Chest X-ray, PA view. Patient: 68 years old, sex M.
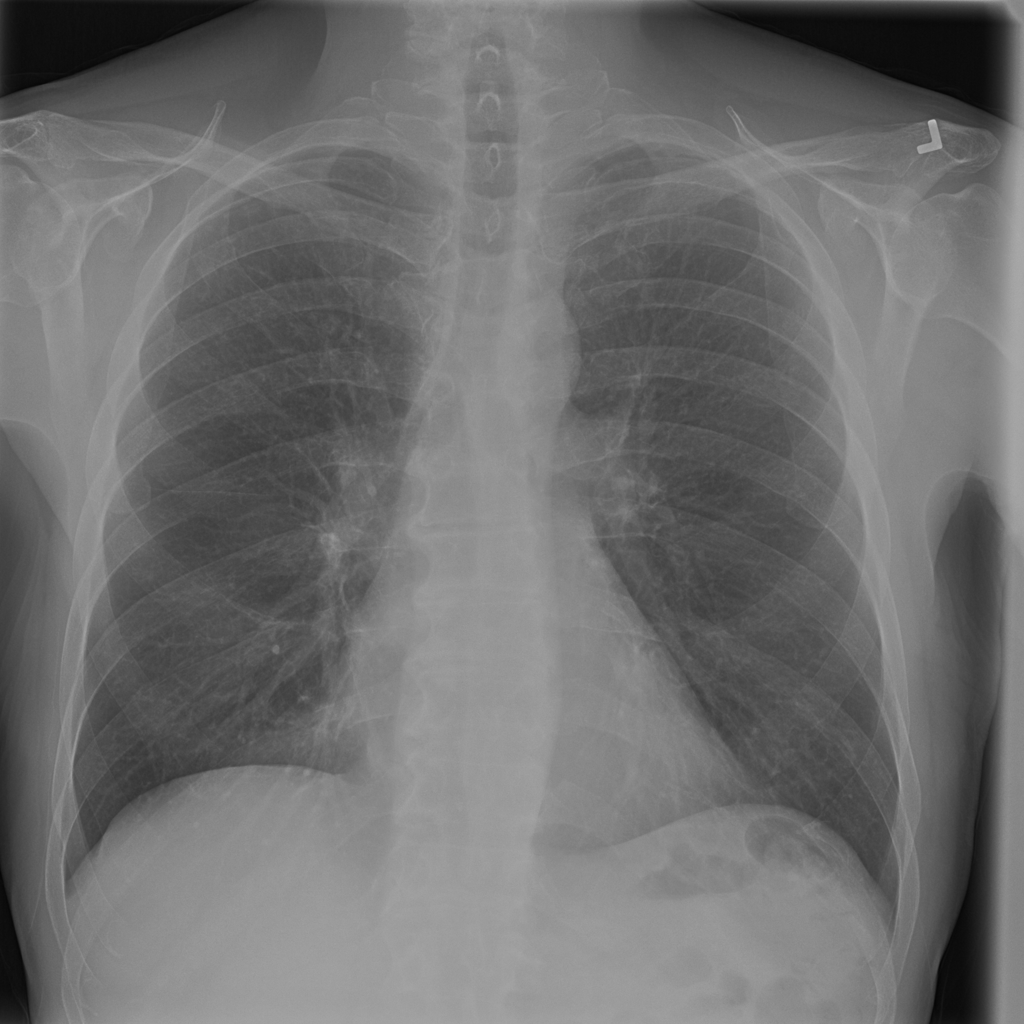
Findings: Infiltration, Nodule